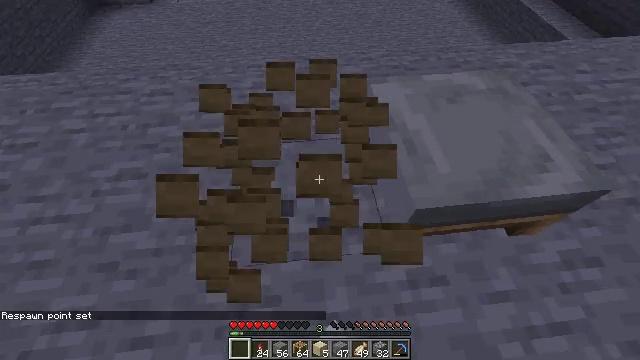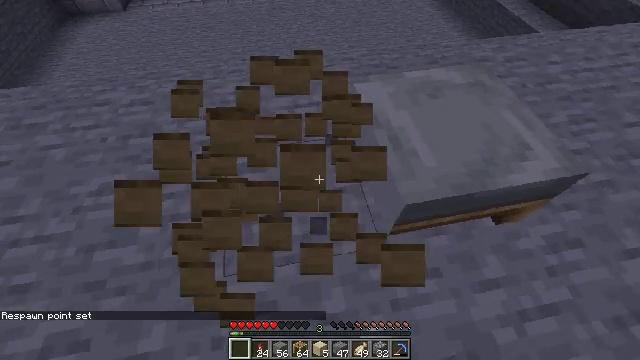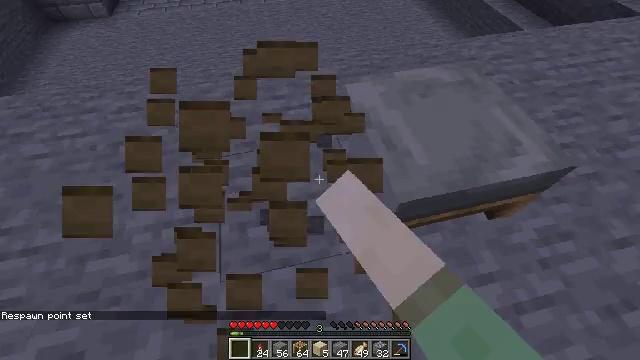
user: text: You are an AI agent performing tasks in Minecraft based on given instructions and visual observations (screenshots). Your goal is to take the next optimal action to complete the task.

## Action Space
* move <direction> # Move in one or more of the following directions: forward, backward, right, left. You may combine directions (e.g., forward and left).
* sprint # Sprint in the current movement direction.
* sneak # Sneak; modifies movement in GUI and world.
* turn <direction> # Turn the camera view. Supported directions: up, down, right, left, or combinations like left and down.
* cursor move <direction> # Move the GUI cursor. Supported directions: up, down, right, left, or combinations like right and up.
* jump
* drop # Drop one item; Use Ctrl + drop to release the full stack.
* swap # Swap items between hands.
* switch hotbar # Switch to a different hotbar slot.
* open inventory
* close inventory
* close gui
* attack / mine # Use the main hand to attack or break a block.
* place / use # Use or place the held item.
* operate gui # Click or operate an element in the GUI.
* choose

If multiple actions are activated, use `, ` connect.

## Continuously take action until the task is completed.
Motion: motion action
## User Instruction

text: Mine the light gray bed.
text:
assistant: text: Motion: turn right, attack / mine
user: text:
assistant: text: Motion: turn right, attack / mine
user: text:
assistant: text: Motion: attack / mine